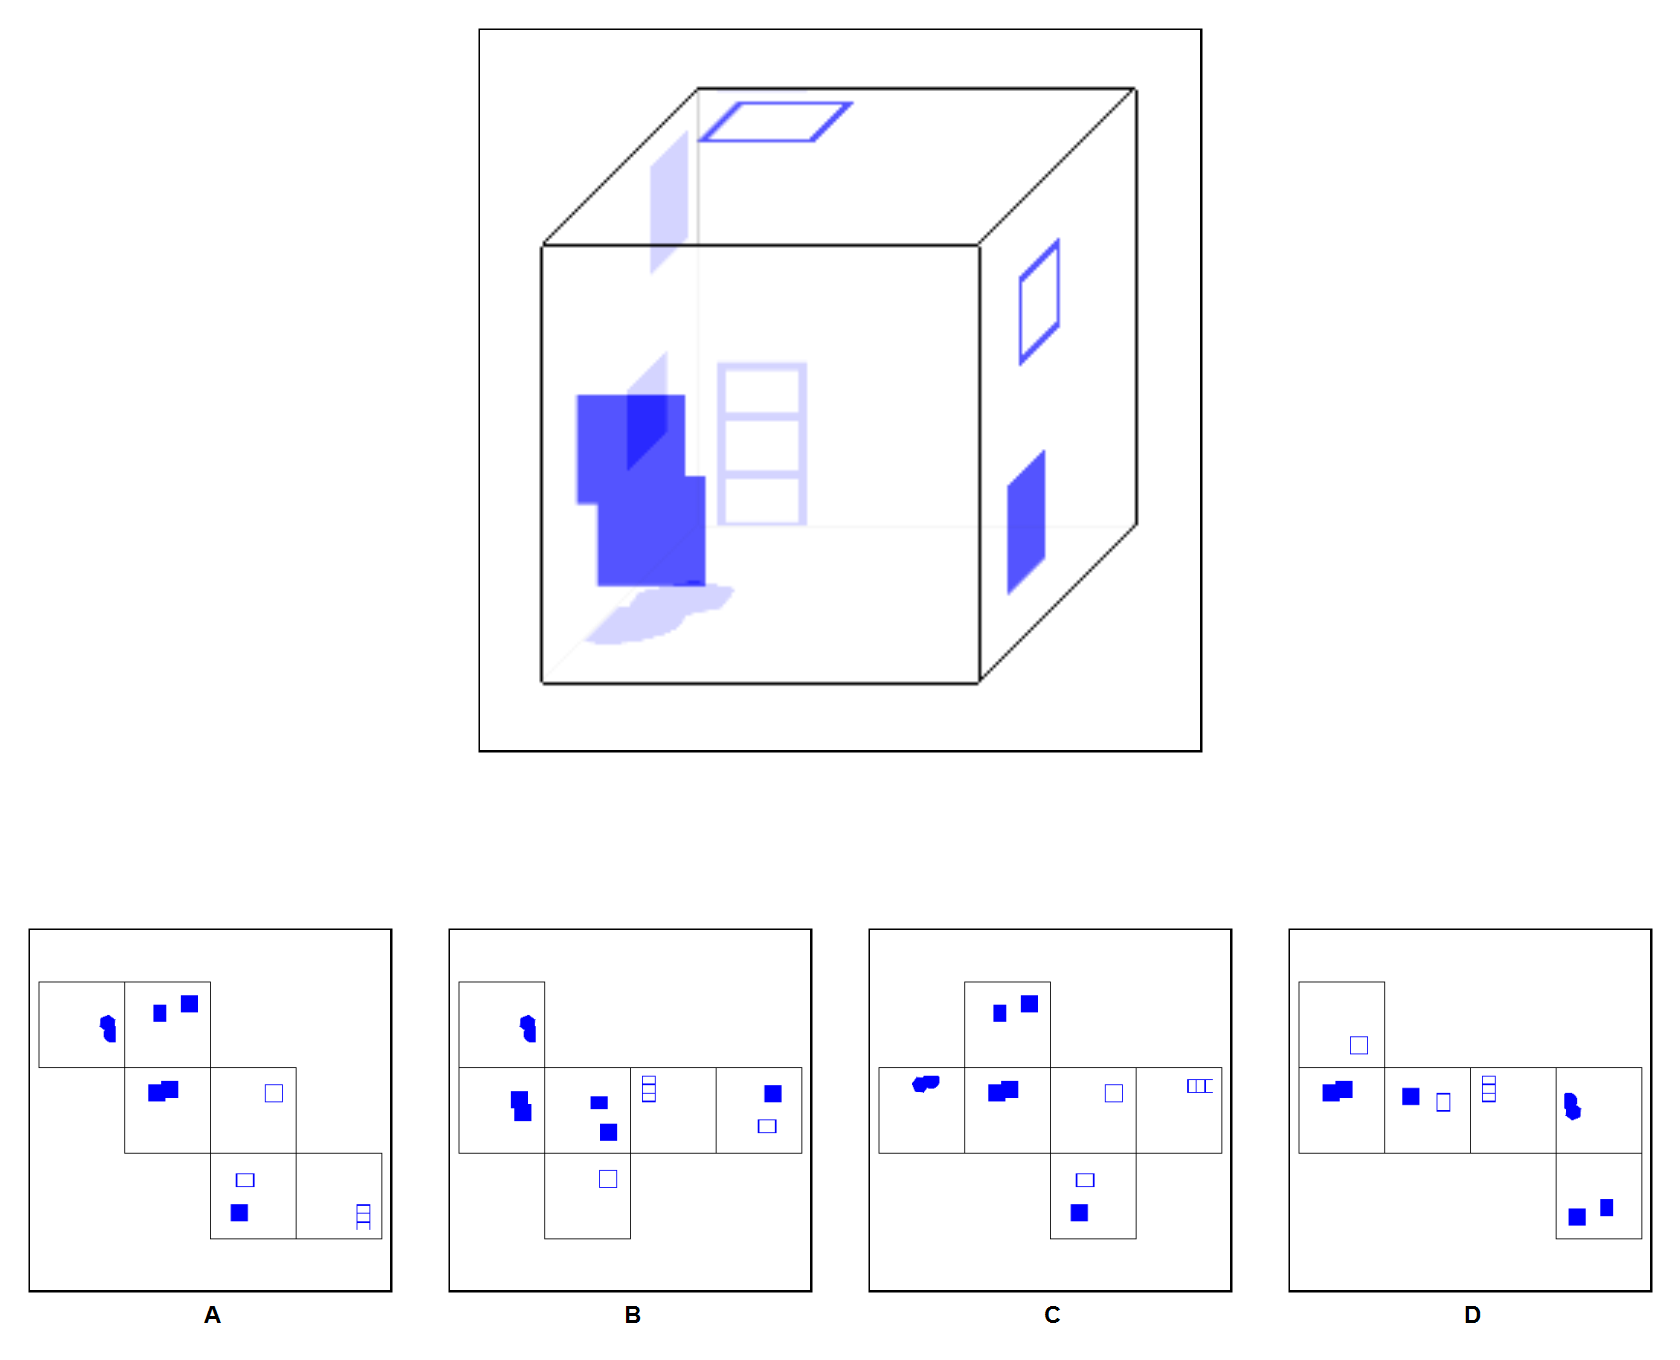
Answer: D